Interaction volume radius: 5 \u00c5
Interaction volume height: 10 \u00c5
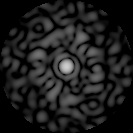
Disorder parameter: 0.8438